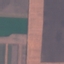
Label: AnnualCrop